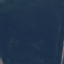
Land use / land cover: SeaLake